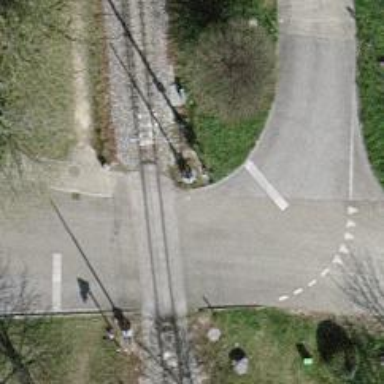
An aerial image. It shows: Level crossing on the railway with lights.